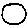
Label: circle